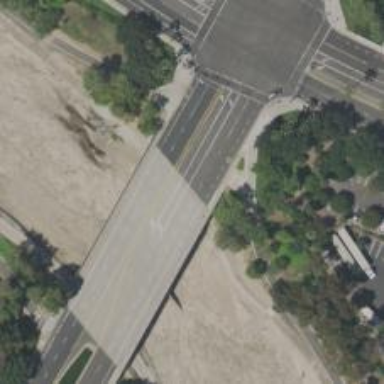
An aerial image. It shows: Secondary road crossing bridge with asphalt surface.